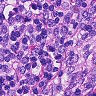
Metastatic tissue present: no